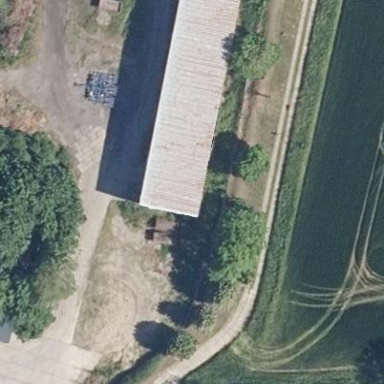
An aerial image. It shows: Group of garages.